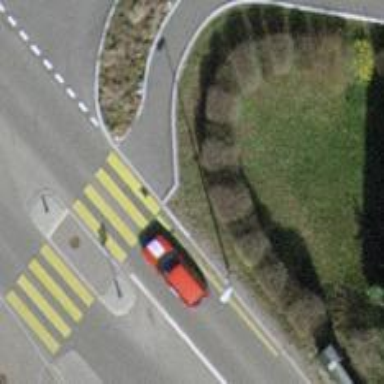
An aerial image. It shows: Kerb barrier.